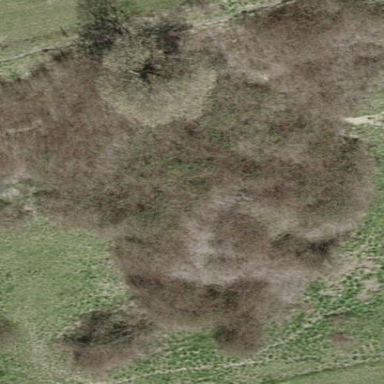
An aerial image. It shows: Patch of scrub vegetation.